Question: I am using <URL> method to fill in the space between the line and the x-axis, and manually adjust the range to be bigger than the default, the filled in portion will go past the x-axis as seen in this screenshot:
The blue fill should stop at the green dotted line, which is over the x-axis, however it extends over it and into positive y-values.
*Upon further investigation, I found only seems to happen when the green line is set to 0.
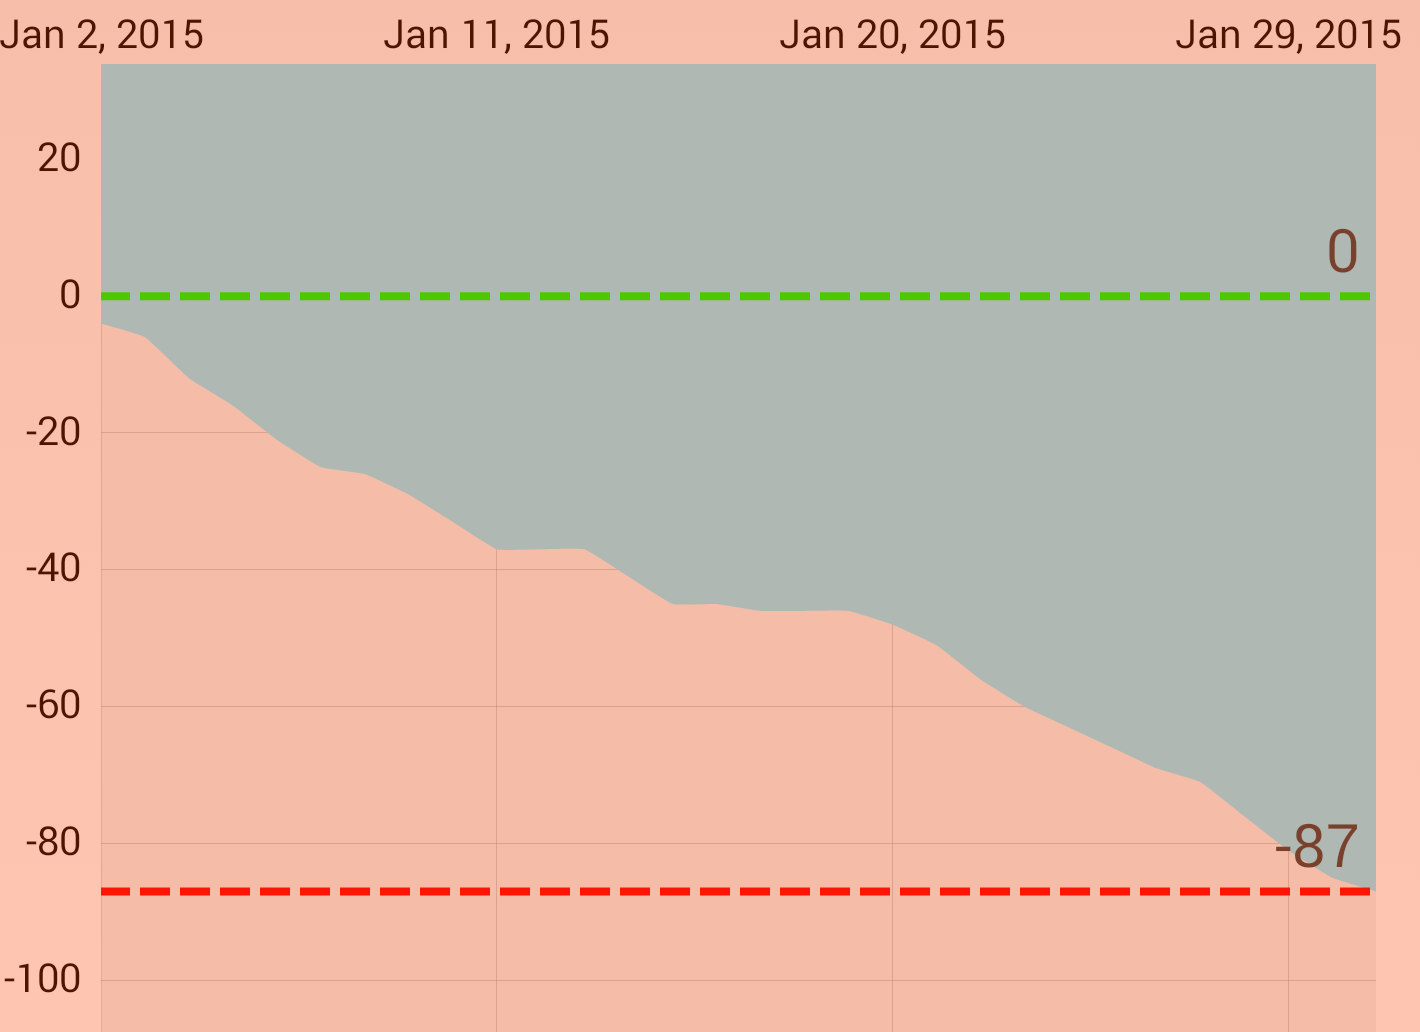
Answer: Another alternative would be to use the 'FillFormatter' interface provided by the library: <URL>
What this class allows you to do is creating your own logic on where the "filling-line" should end.
Simply implement the 'FillFormatter' class in your custom formatter class and return the value you want the fill-line to end at.
Example:
'''
class MyCustomFillFormatter implements FillFormatter {
// return the fill position
public float getFillLinePosition(LineDataSet dataSet, LineData data, float chartMaxY, float chartMinY) {
return 0f;
}
}
'''
Inside the 'getFillLinePosition(...)' method you can of course develop your own logic on where the position of the line should be, depending on various influence factors.
After creating your formatter, set it to the 'LineChart':
'''
lineChart.setFillFormatter(new MyCustomFillFormatter());
'''